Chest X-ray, AP view. Patient: 36 years old, sex F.
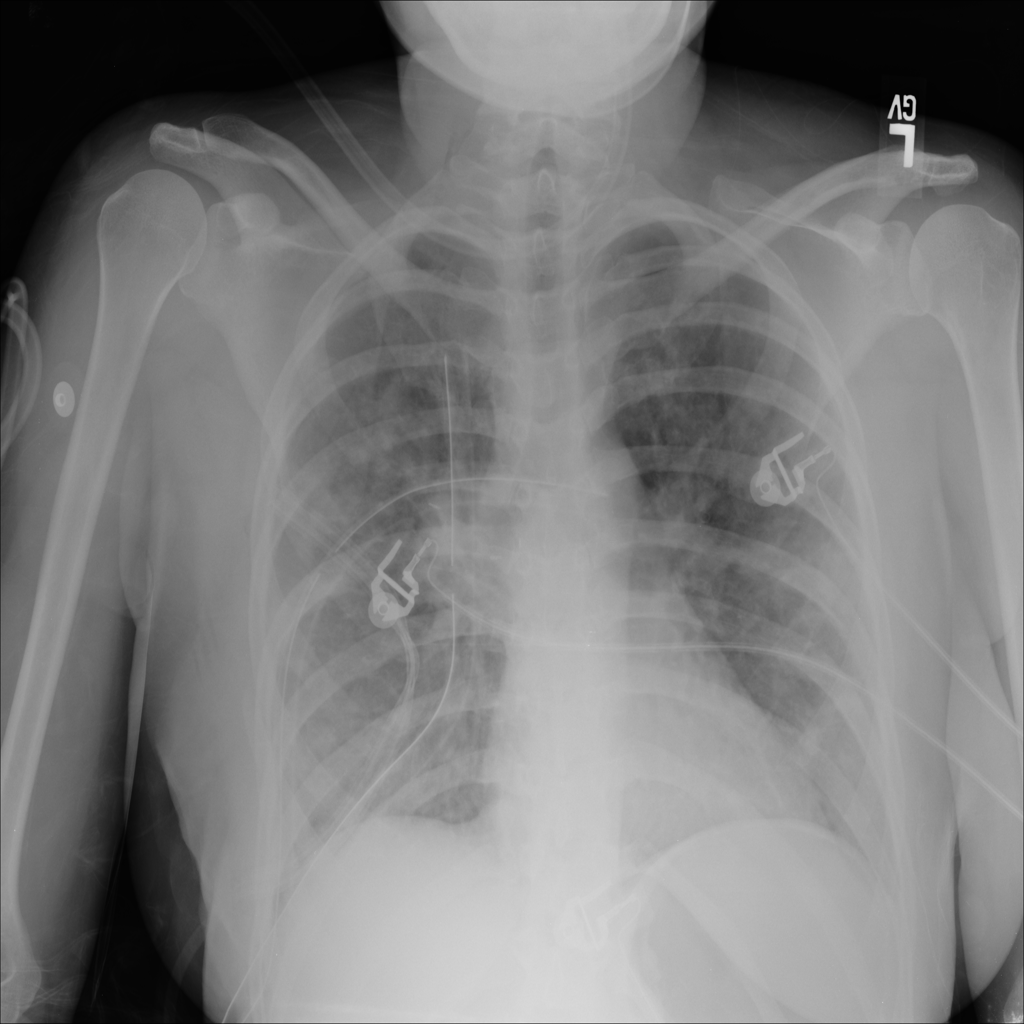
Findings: Nodule